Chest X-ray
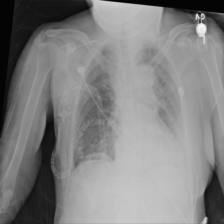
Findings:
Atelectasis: negative
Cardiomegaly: negative
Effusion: negative
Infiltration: negative
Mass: negative
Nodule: negative
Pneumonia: negative
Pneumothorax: negative
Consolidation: negative
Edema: negative
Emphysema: negative
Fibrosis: negative
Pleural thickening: negative
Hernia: negative